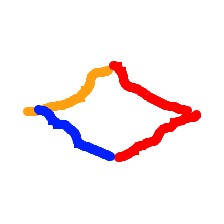
Shape: rhombus